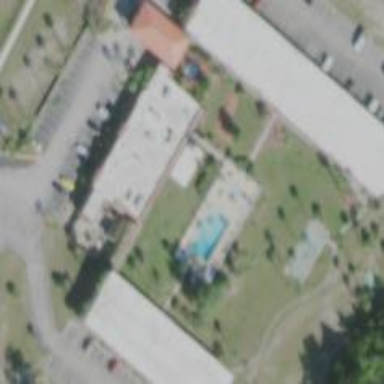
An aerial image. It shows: Commercial area featuring motel.